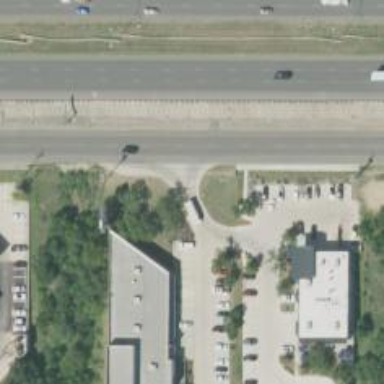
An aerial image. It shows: Secondary road with frontage road.